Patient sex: F
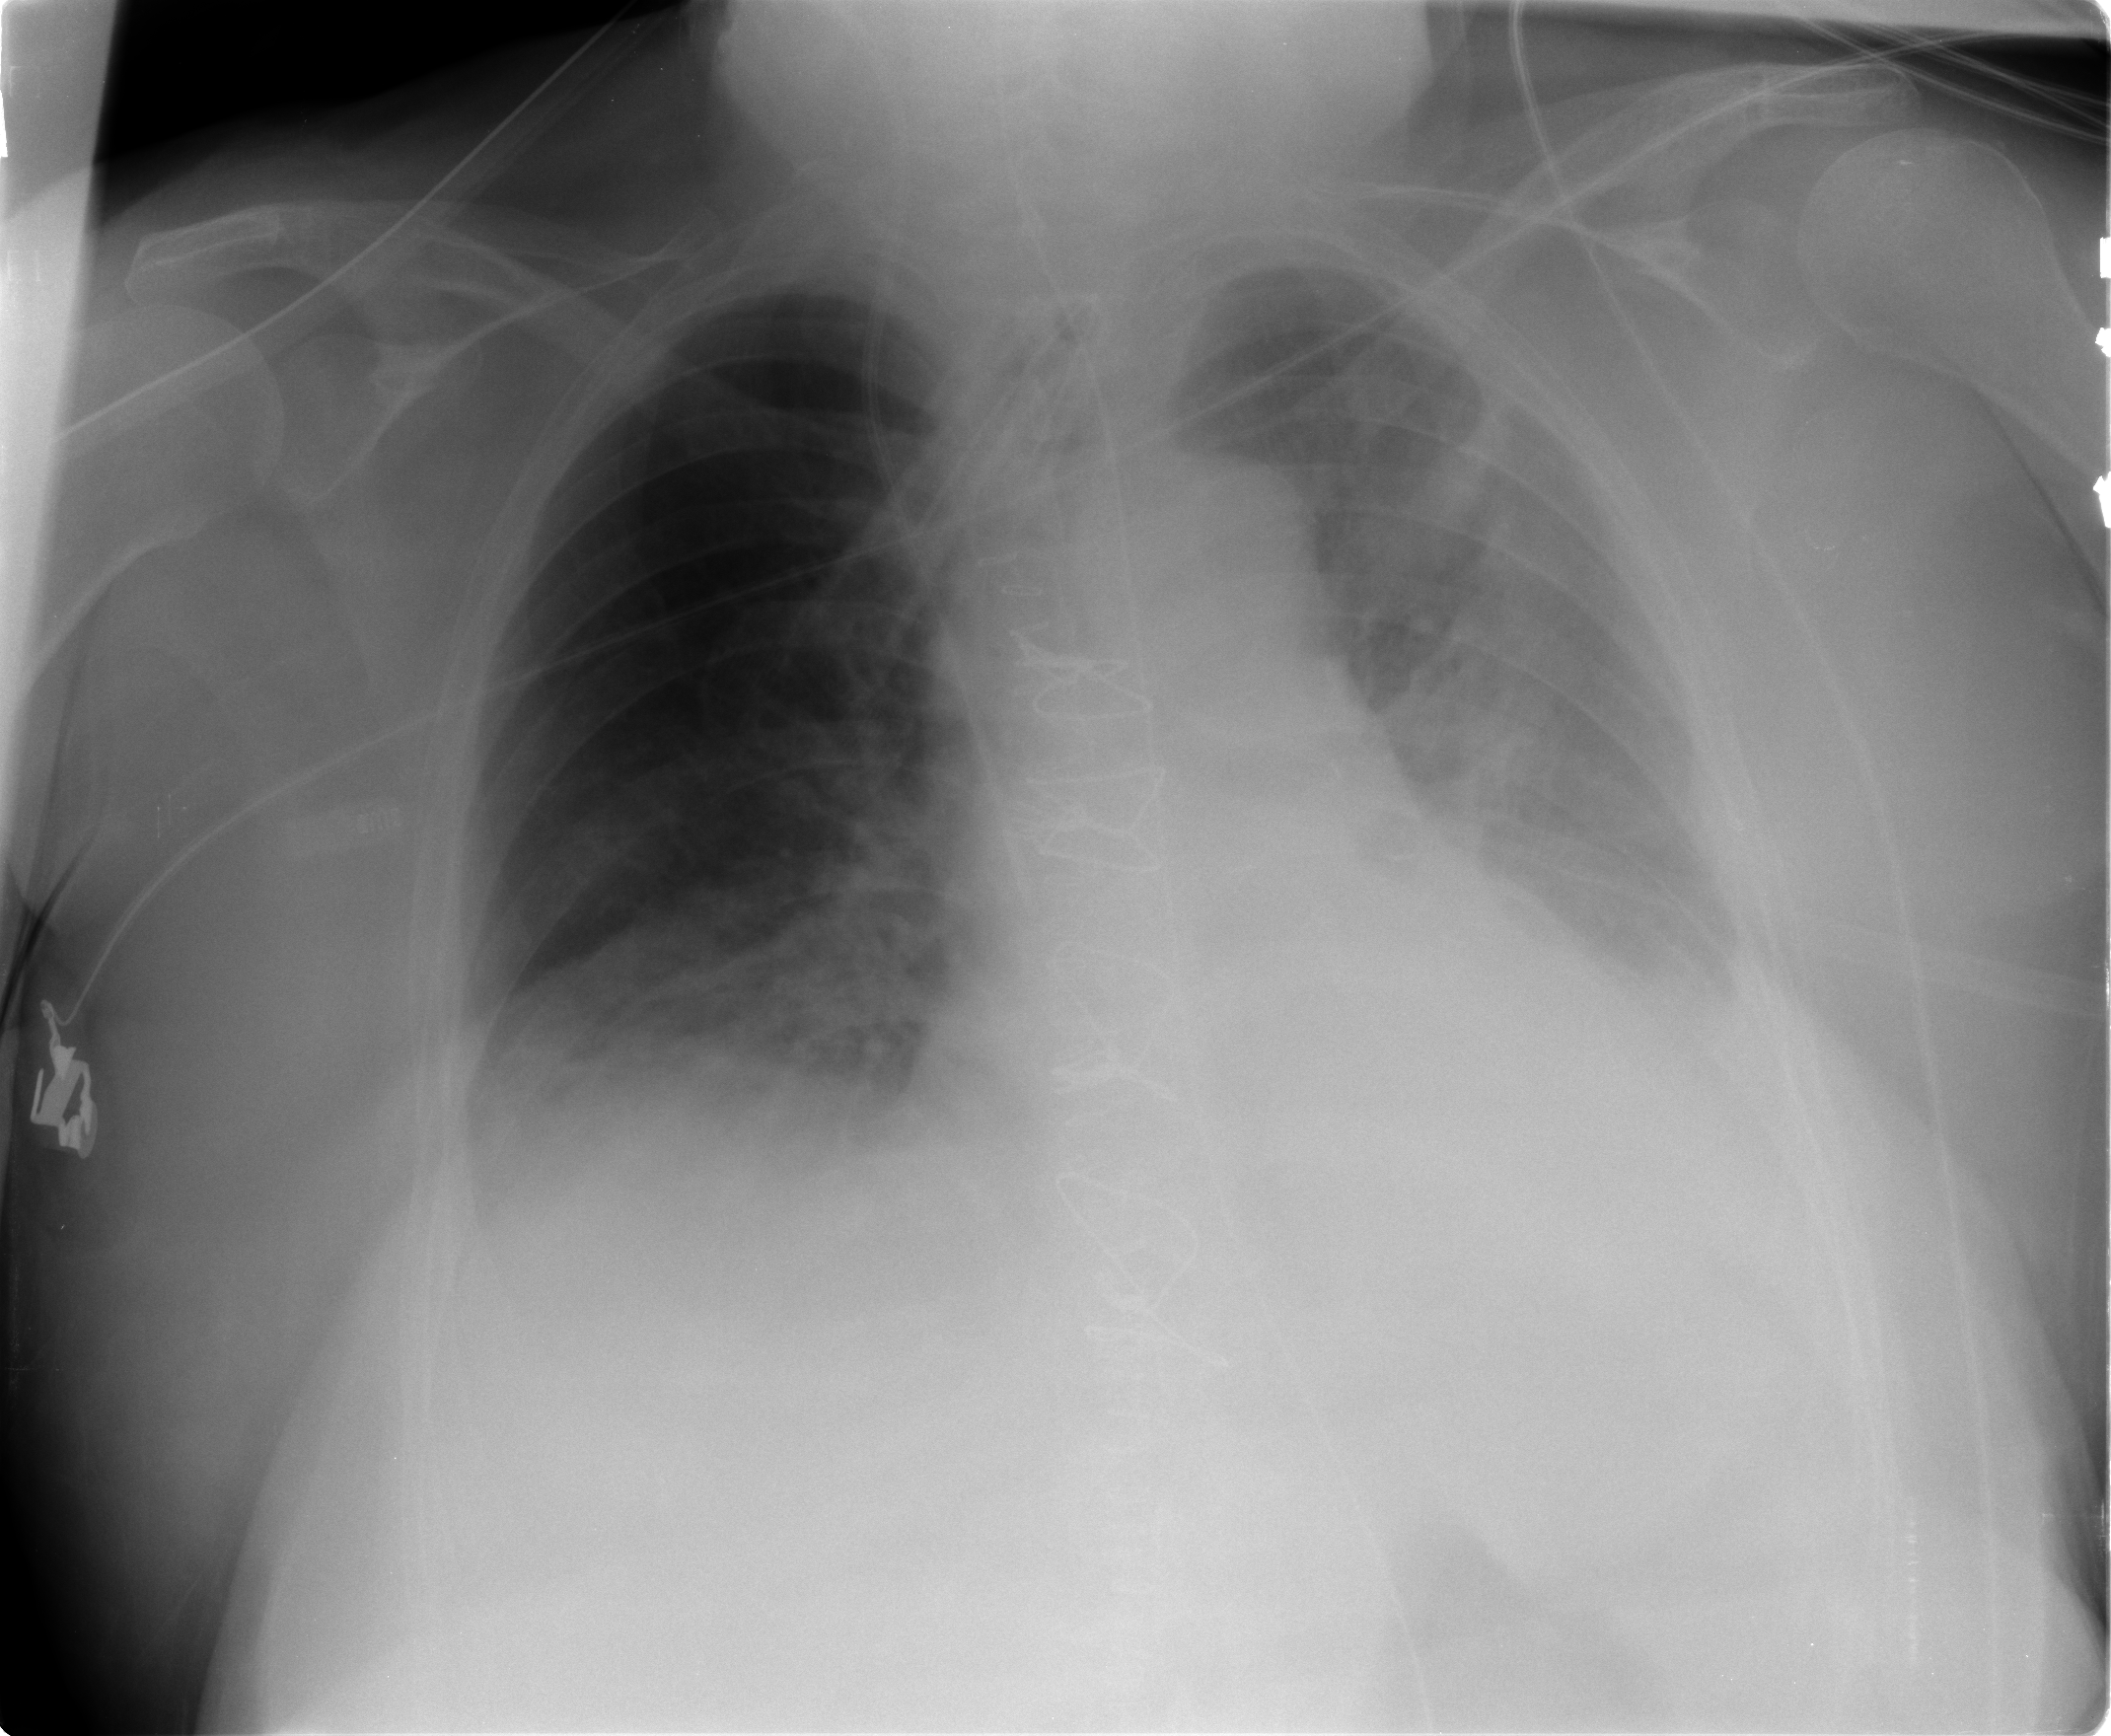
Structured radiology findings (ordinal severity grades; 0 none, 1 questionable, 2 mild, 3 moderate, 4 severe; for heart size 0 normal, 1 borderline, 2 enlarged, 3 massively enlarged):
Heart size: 1
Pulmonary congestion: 1
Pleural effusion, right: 1
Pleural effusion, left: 2
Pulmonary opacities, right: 0
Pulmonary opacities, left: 2
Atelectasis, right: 2
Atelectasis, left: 2